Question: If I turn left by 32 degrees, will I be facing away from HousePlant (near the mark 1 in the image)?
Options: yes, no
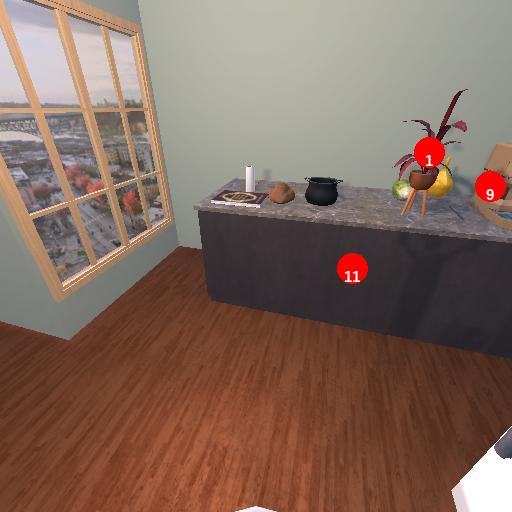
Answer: yes